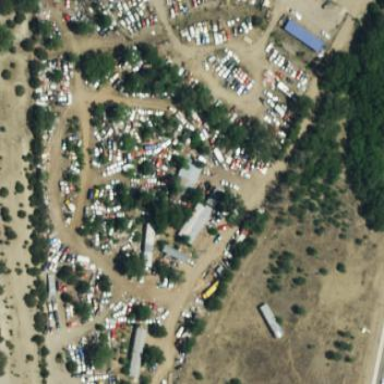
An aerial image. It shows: Scrap yard located in industrial area.